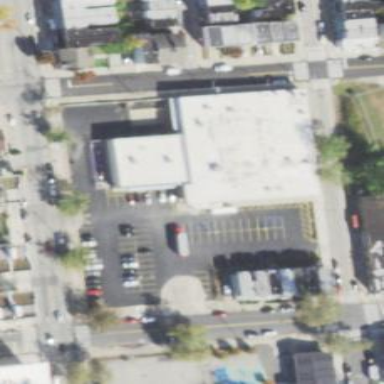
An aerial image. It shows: Variety store inside building.